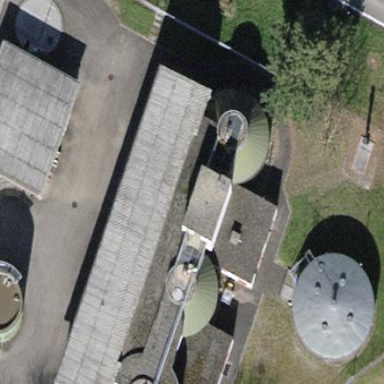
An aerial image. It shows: Building with hipped roof.